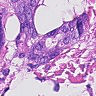
Metastatic tissue present: yes